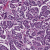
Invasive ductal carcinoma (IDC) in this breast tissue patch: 1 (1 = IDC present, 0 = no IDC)